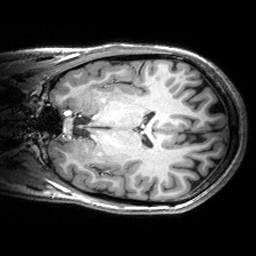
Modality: T1w
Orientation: coronal
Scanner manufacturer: siemens
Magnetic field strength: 3 T
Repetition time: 2.53 s
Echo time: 0.00299 s